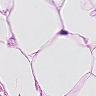
Metastatic tissue present: no